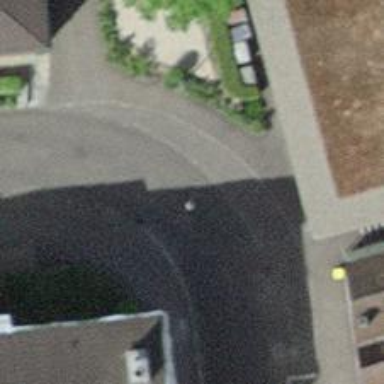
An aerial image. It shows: Asphalt living street with opposite cycleway.